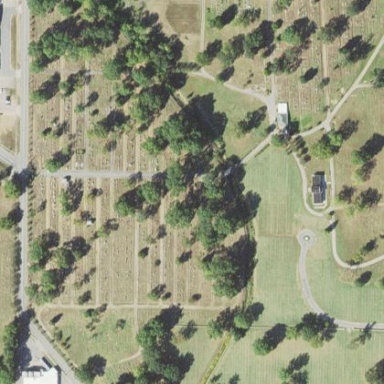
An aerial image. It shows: Cemetery.